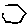
Label: hexagon